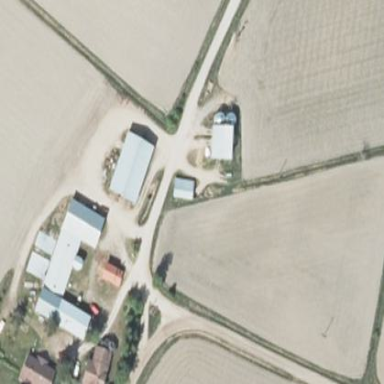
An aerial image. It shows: Farm with farmyard.